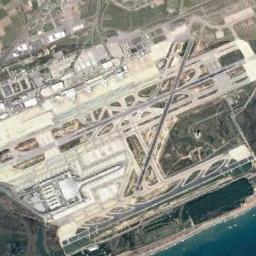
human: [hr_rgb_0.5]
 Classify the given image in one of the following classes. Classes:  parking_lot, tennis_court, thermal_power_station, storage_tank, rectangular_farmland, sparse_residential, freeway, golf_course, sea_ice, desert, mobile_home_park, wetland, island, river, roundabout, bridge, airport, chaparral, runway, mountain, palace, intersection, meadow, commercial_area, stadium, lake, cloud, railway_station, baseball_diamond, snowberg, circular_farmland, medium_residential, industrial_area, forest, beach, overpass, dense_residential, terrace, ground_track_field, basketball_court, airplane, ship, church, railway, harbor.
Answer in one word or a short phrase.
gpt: airport